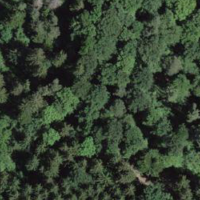
EUNIS habitat code: 44
Species observed at this site:
Lamium galeobdolon